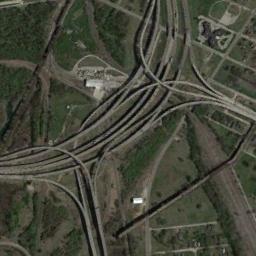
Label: overpass